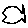
Label: fish